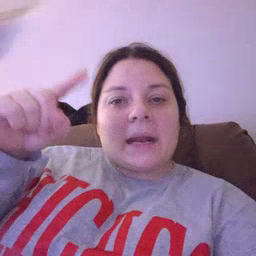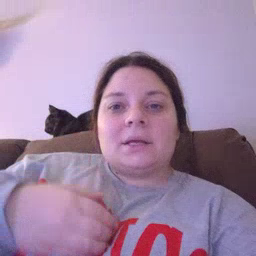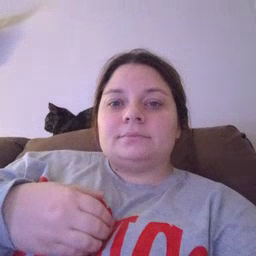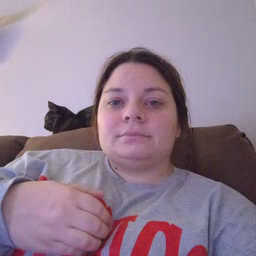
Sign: penny